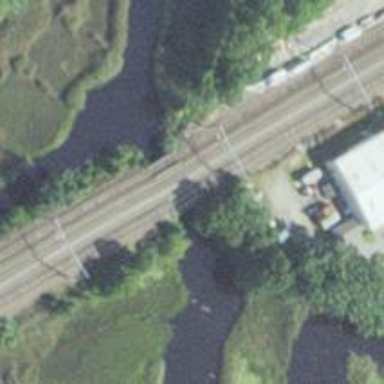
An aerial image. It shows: Railway bridge with electrified contact lines.